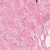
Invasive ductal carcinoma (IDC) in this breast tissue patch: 0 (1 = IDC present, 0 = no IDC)